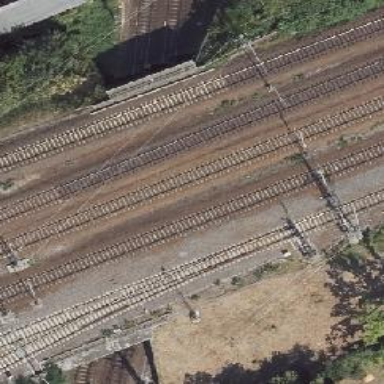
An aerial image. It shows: Bridge with electrified railway tracks featuring contact line.